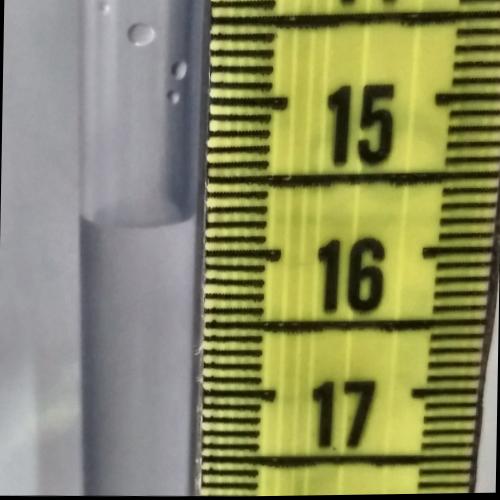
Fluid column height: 15.8 cm